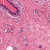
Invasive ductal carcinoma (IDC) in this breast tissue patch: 0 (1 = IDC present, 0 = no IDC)